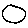
Label: circle